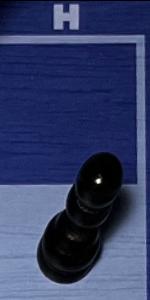
Label: Pawn_Black